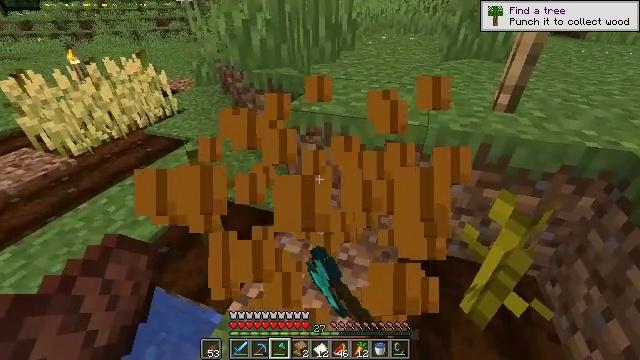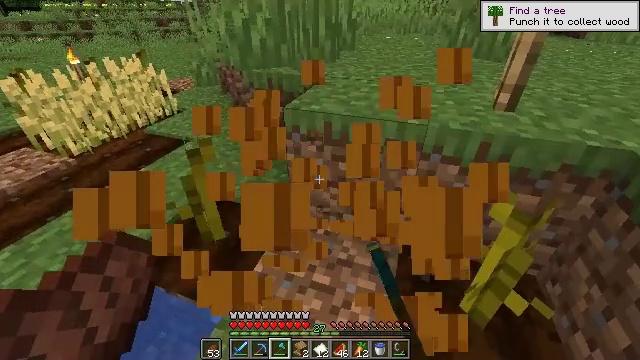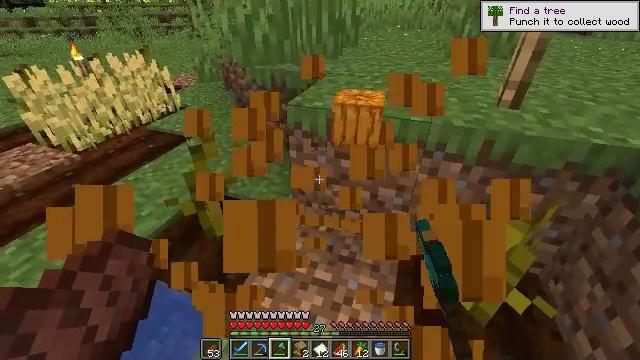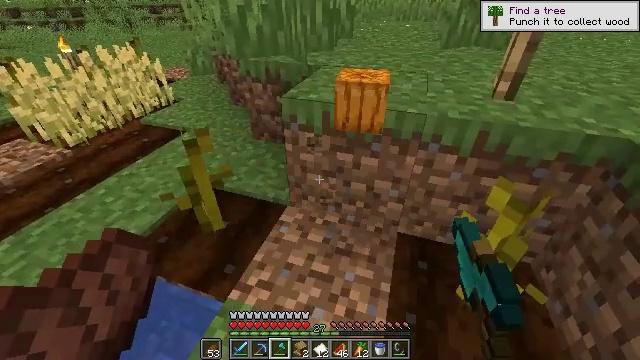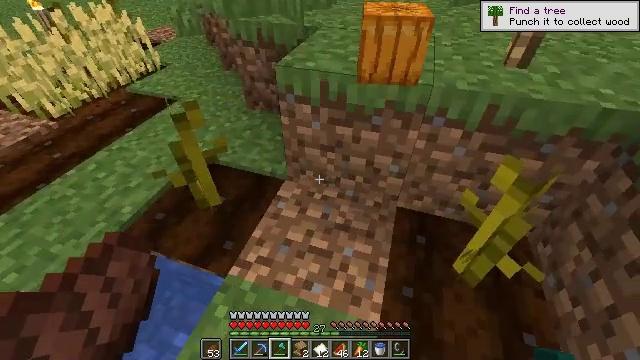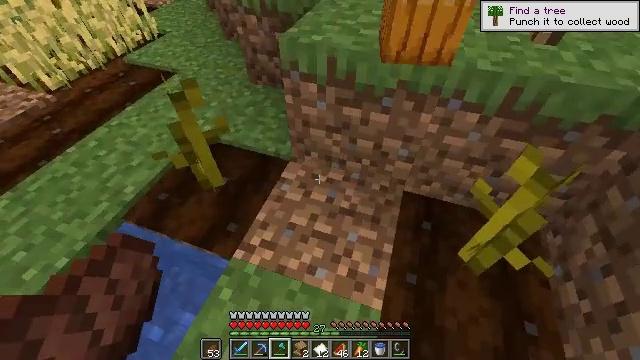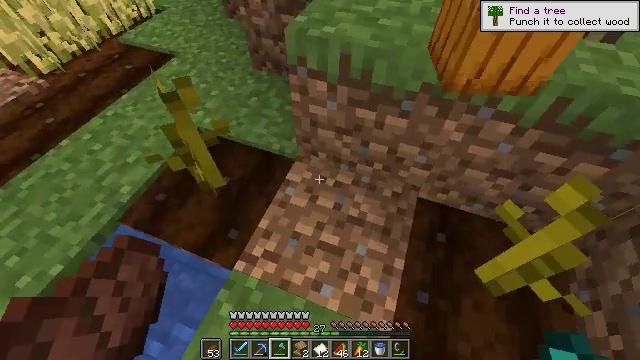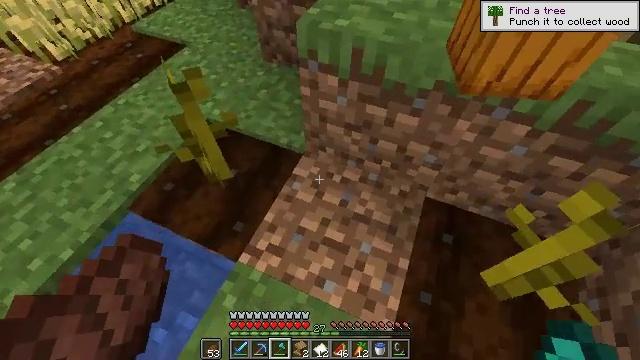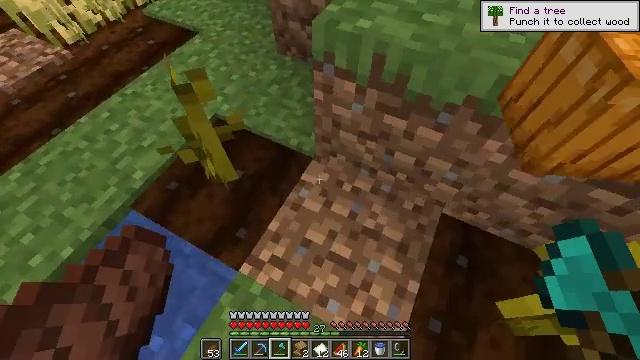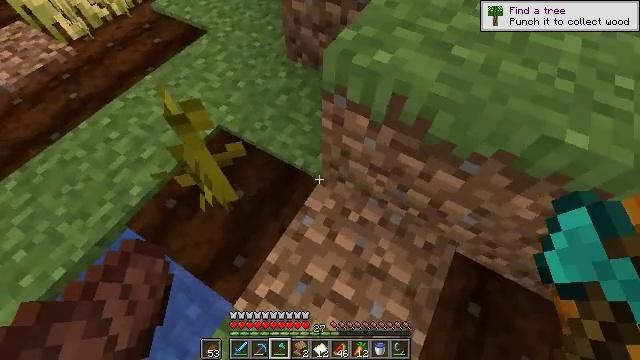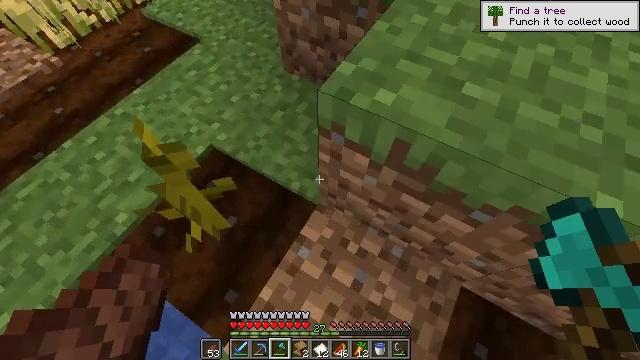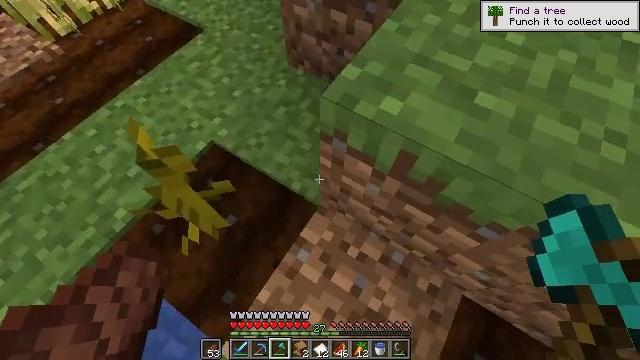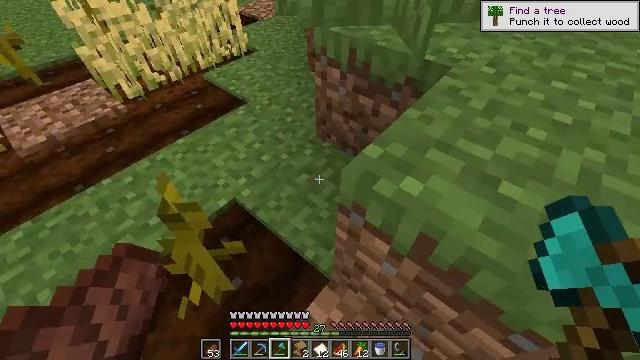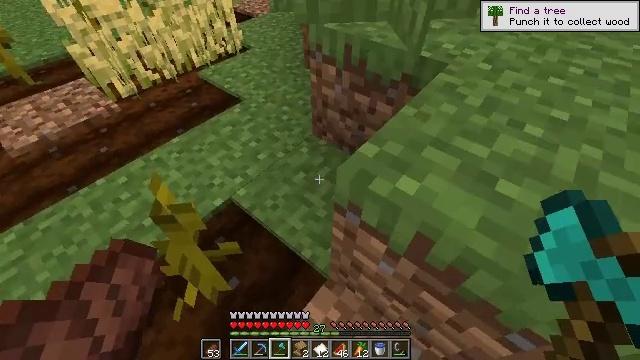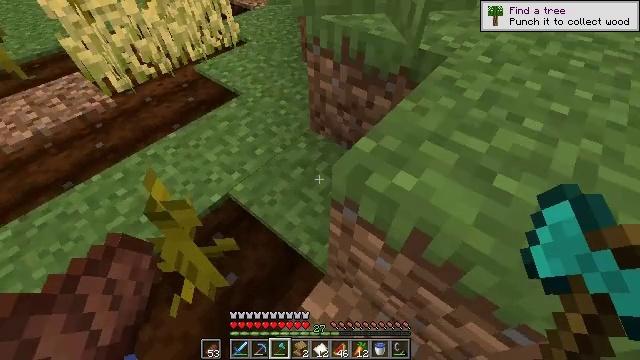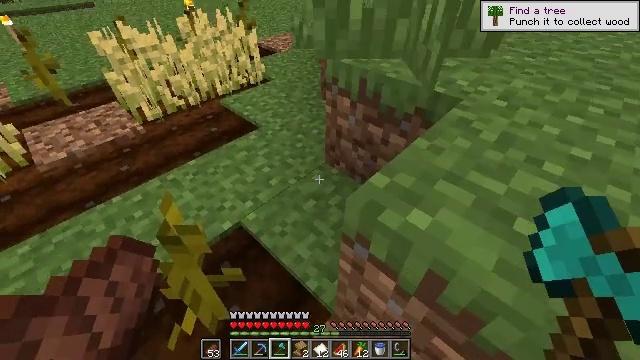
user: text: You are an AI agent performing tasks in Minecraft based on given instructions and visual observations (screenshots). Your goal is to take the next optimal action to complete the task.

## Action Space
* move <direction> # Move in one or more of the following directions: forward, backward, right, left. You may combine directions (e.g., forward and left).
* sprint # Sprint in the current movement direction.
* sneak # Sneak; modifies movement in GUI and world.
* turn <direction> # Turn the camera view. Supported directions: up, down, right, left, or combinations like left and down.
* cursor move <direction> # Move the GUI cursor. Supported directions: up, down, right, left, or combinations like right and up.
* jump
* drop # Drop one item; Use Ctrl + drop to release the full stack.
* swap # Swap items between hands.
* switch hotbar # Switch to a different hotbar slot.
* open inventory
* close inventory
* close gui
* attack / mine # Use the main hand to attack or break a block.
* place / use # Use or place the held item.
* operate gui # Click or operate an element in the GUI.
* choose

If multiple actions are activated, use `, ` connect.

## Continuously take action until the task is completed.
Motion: motion action
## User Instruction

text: Gather a pumpkin block.
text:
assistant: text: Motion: no_op
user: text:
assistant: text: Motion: no_op
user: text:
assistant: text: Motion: turn right and down
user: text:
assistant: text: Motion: move forward, turn down
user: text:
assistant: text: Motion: move forward, turn left and down
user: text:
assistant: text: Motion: move forward, turn left and down
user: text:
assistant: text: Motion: move forward, turn left and down
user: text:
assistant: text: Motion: move forward, turn left and down
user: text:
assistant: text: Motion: move forward, turn left and down
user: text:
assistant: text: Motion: no_op
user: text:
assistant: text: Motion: turn left and down
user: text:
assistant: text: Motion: turn left and up
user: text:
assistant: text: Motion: no_op
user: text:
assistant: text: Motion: turn down
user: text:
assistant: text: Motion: turn left and up
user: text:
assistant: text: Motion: turn down
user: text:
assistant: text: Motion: turn right and down
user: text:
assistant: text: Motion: turn right and up
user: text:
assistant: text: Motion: turn right and down
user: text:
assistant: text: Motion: no_op
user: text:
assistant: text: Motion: no_op
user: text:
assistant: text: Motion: turn right and up
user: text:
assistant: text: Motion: turn right and up
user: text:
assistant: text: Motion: turn right and up
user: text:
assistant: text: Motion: turn right and up
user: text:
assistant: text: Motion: no_op
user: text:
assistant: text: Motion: turn right
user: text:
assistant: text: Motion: turn right and up
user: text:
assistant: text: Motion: turn right and up
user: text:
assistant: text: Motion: turn right and up